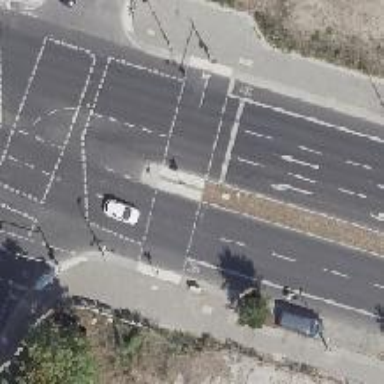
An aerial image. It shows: Road with traffic signals.